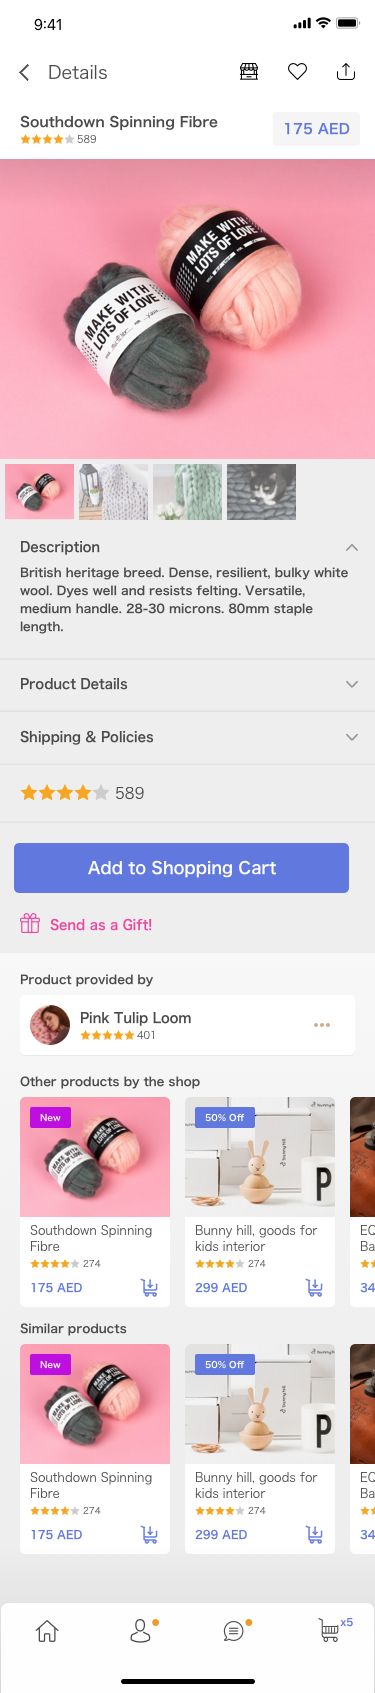
Text in this UI design:
EQ | Custom Leather Bags
340 AED
Similar products
EQ | Custom Leather Bags
340 AED
Other products by the shop
Pink Tulip Loom
401
Product provided by
Send as a Gift!
589
Shipping & Policies
Product Details
British heritage breed. Dense, resilient, bulky white wool. Dyes well and resists felting. Versatile, medium handle. 28-30 microns. 80mm staple length.

Because it resists felting, Southdown is great for socks (3 ply is the best) and children’s clothing.

This is a nicely prepared top that spins easily.
Description
175 AED
Southdown Spinning Fibre
589
Details